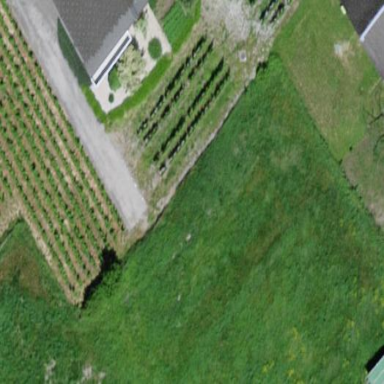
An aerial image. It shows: Vineyard with grape crops.